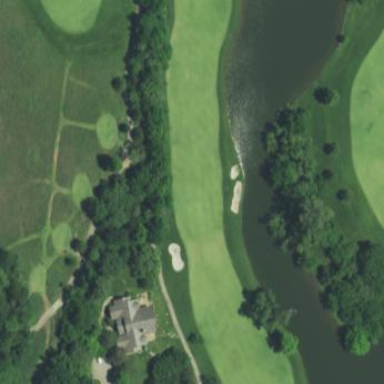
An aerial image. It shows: Grassy area designated as golf fairway.